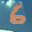
Label: 6